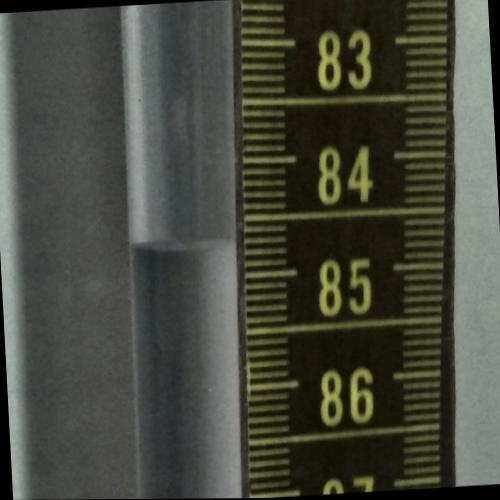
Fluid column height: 84.7 cm